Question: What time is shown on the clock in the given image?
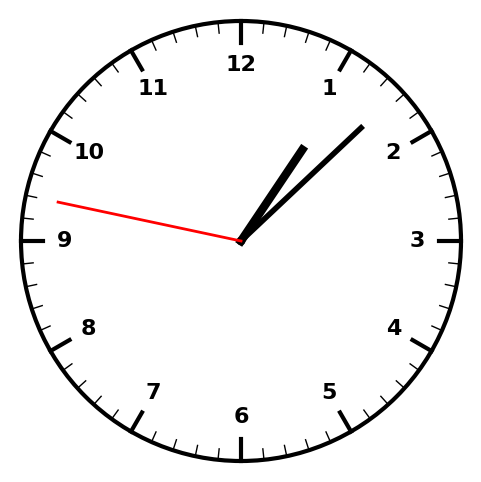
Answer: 01:07:47